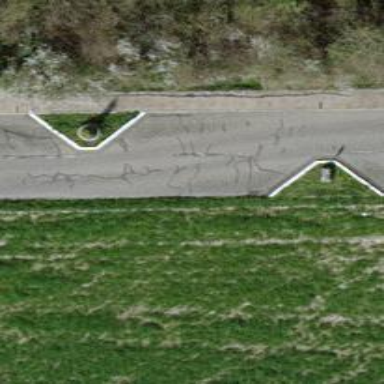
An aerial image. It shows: Residential road with asphalt surface. Sidewalk is present on the left side.